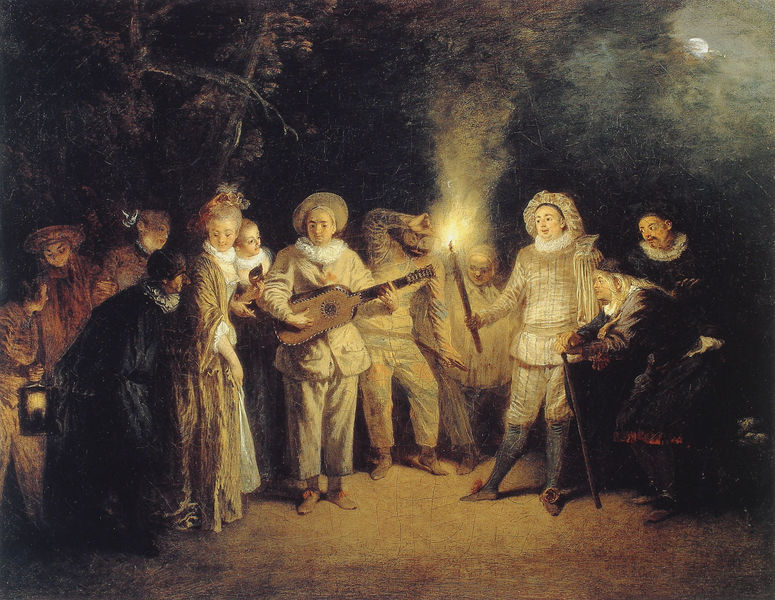
Titel: Liebe im Italienischen Theater
Künstler: Jean-Antoine Watteau
Institution: Berlin, Staatliche Museen, Gemäldegalerie
Schlagwörter: baum, dunkel, feuer, gemälde, gruppe, mann, schatten, wolken, bäume, frauen, menschen, abend, braun, damen, frau, hell, hut, hüte, kleid, lampe, laterne, licht, männer, nacht, dame, rot, beige, fest, gesellschaft, haube, herren, tanz, feier, mütze, barock, kragen, rembrandt, bild, öl, zweige, rauch, dunkelheit, kostüm, gesang, gitarre, musik, musiker, craquelee, rokoko, wald, genre, stock, gehstock, schuhe, stab, böschung, goya, maler, mond, alter, flamme, greis, maske, lichtung, bond, leinwand, halbkreis, wärme, singen, umzug, watteau, bommel, kniebundhosen, laute, karneval, fackel, zusammentreffen, musikant, msuik, musikanten, mand, spielleute, ditarre